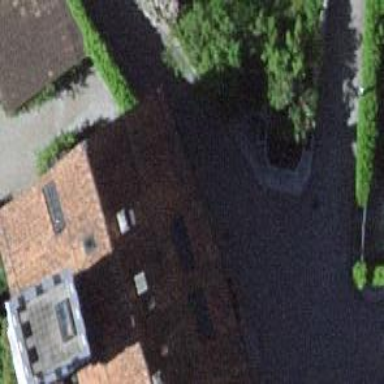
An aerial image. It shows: Beautiful fountain.